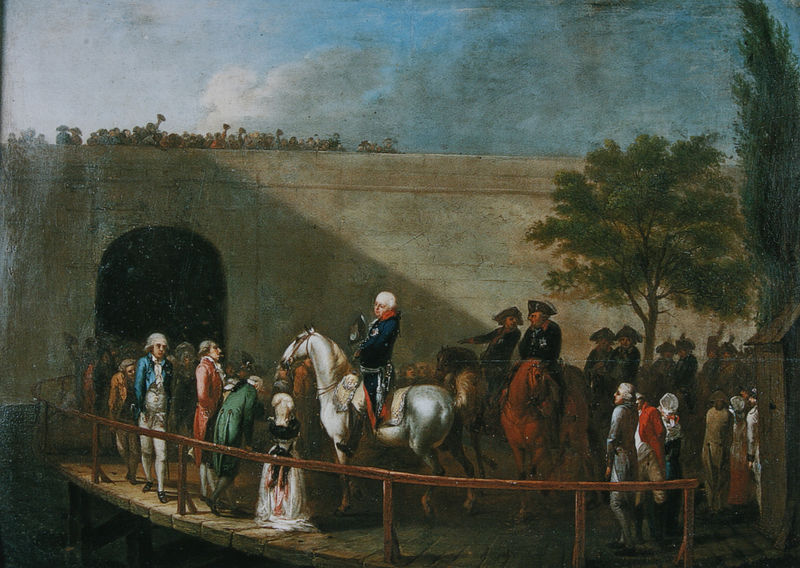
Titel: Einzug des Königs Friedrich Wilhelm II. von Preußen in Mainz 1793
Künstler: Georg Karl Samuel Urlaub
Standort: Mainz
Institution: Landesmuseum
Schlagwörter: baum, blau, dunkel, gemälde, gruppe, himmel, mann, schatten, wasser, weiß, wolken, bäume, frauen, grün, landschaft, menschen, ocker, blumen, braun, frankreich, frau, grau, hell, holz, hut, licht, männer, orange, schwarz, szene, dame, haus, rot, wolke, zaun, beige, gesellschaft, menge, barock, diener, historie, stein, bild, brücke, brüstung, hütte, sonne, gewand, haare, adel, personen, musik, rosa, pferd, pferde, reiter, perücke, sattel, zwei, zuschauer, mauer, hof, rundbogen, steg, gefolge, kaiser, könig, soldaten, durchgang, geländer, zeigen, tor, eingang, offen, burg, torbogen, militär, uniform, uniformen, aufstand, soldat, bürger, volk, napoleon, dreispitz, offizier, stiefel, tanne, fürst, schimmel, städter, gemäuer, stadttor, general, empfang, laubbäume, beugung, garde, verbeugen, verbeugung, verneigen, graben, stadtmauer, posaunen, adlige, übergabe, trompeten, ankunft, begrüßung, holzbohlen, fritz, preussen, tunnel, geleit, staat, grüßen, gruss, wall, trompete, holzbrücke, wachhäuschen, begrenzung, einzug, untertanen, beritten, einrit, fu gänger, reverenz, typ auf pferd, mop, #soldat